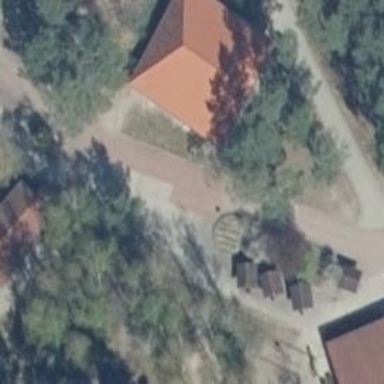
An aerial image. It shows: Building with hipped roof made of roof tiles.